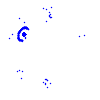
Particle: electron